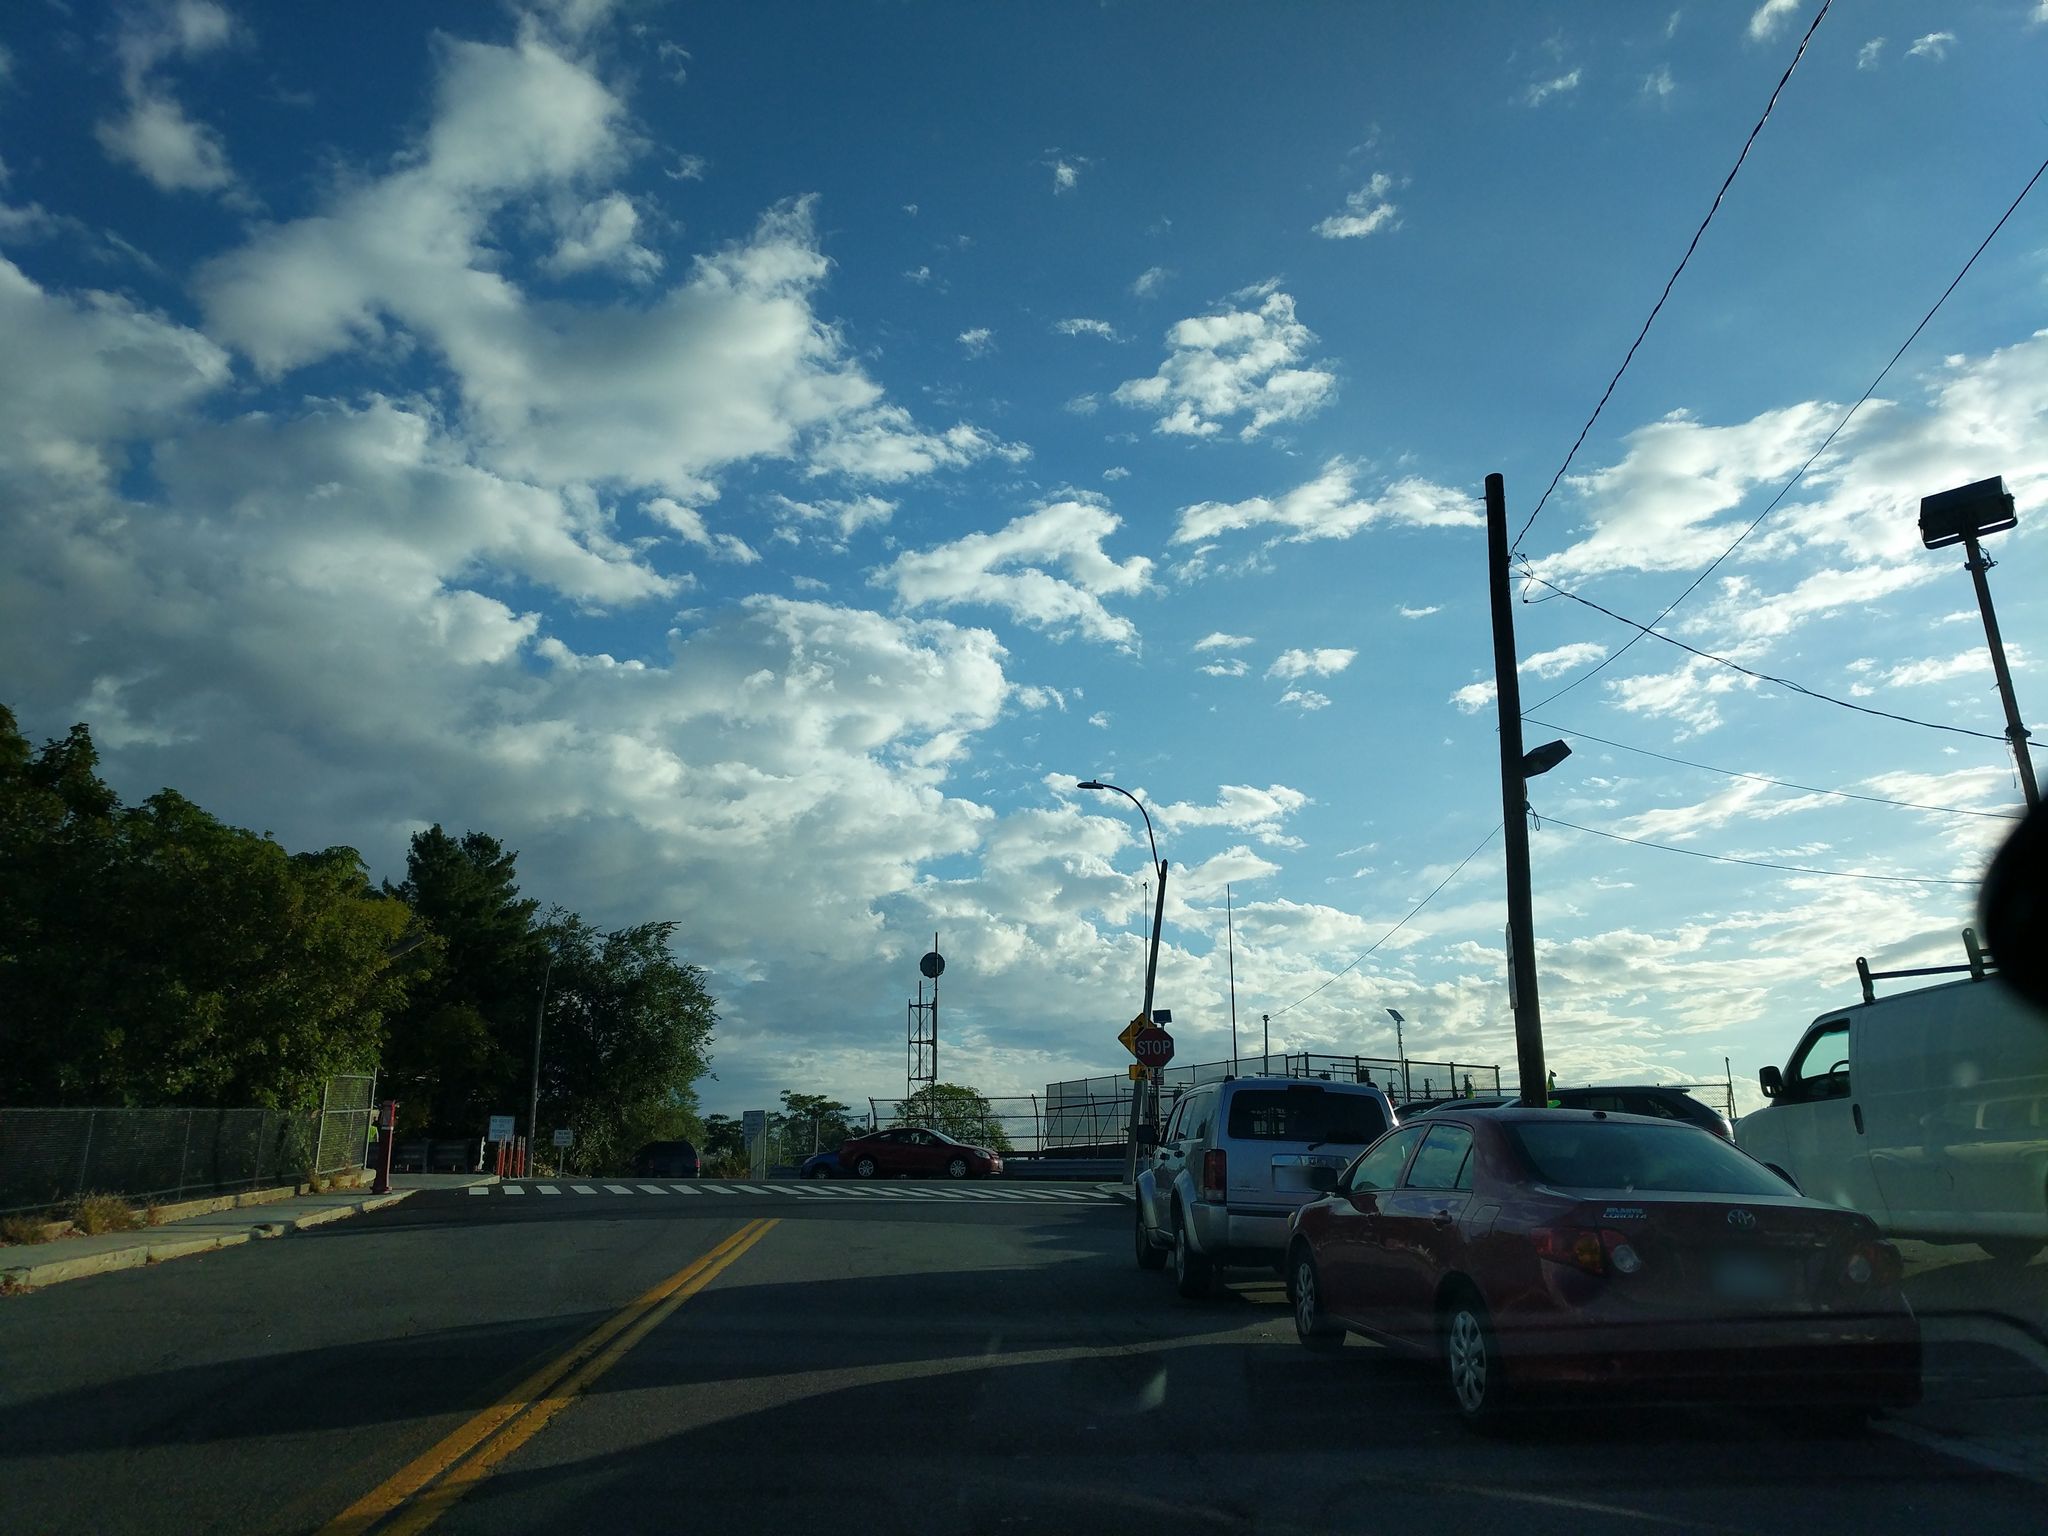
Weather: cloudy
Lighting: day
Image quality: good
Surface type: driving surface
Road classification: tertiary
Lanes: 2
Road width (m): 7.9
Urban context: urban centre
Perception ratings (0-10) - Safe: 2.47, Lively: 2.72, Beautiful: 2.77, Boring: 6.71, Depressing: 3.01, Wealthy: 0.7